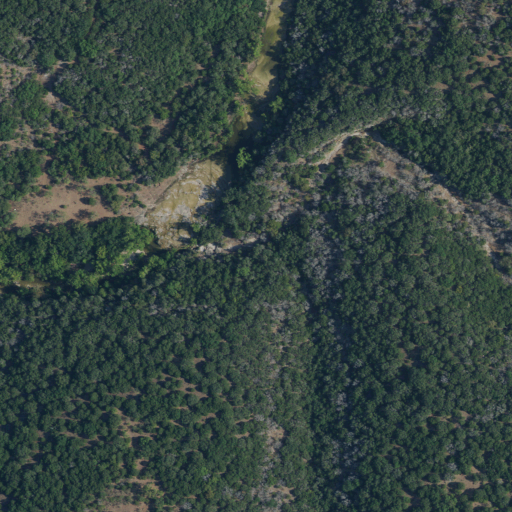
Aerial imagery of valley in Texas named Mill Hollow containing only evergreen forest